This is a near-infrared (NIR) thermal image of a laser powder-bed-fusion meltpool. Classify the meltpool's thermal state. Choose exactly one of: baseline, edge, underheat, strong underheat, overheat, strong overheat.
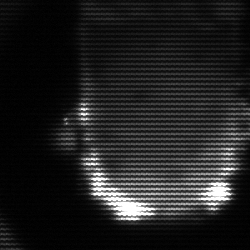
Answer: baseline